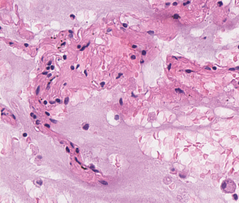
Tumor epithelial tissue: no
Tumor-associated stroma tissue: no
Normal tissue: yes